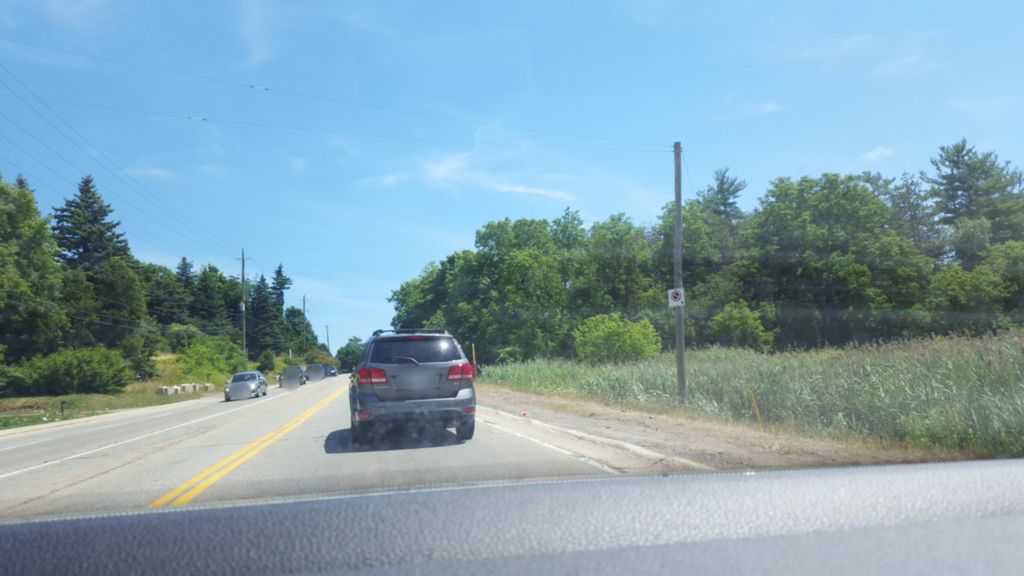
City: hamilton